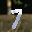
Label: 7